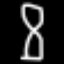
Label: hourglass